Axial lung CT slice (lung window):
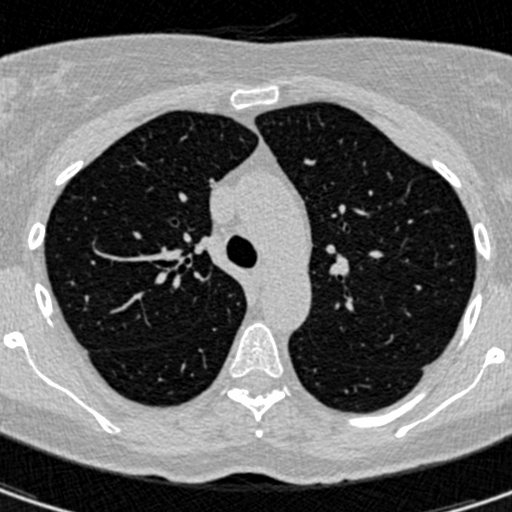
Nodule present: no